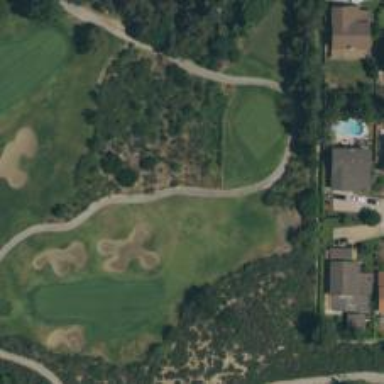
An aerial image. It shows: Path for golf carts.